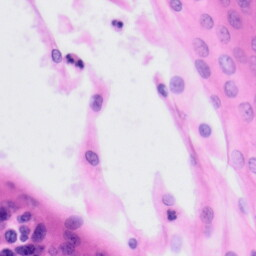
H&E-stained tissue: Tonsil